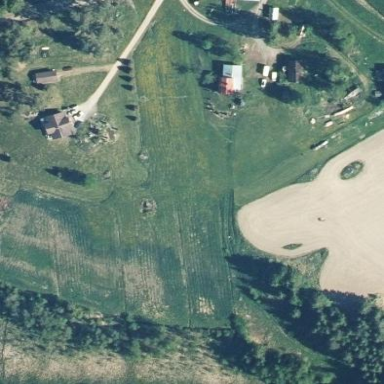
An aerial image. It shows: Farmyard area.